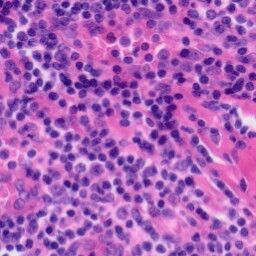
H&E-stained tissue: Tonsil